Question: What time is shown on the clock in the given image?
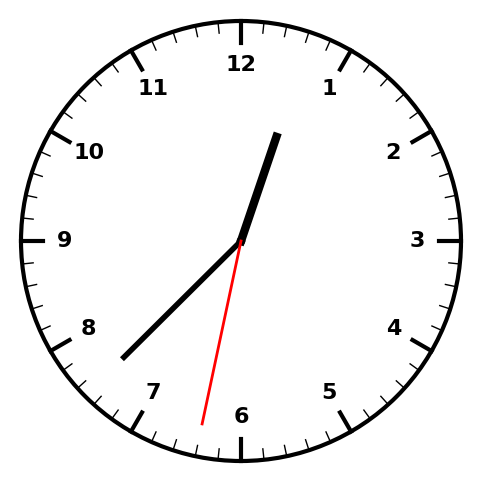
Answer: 12:37:32